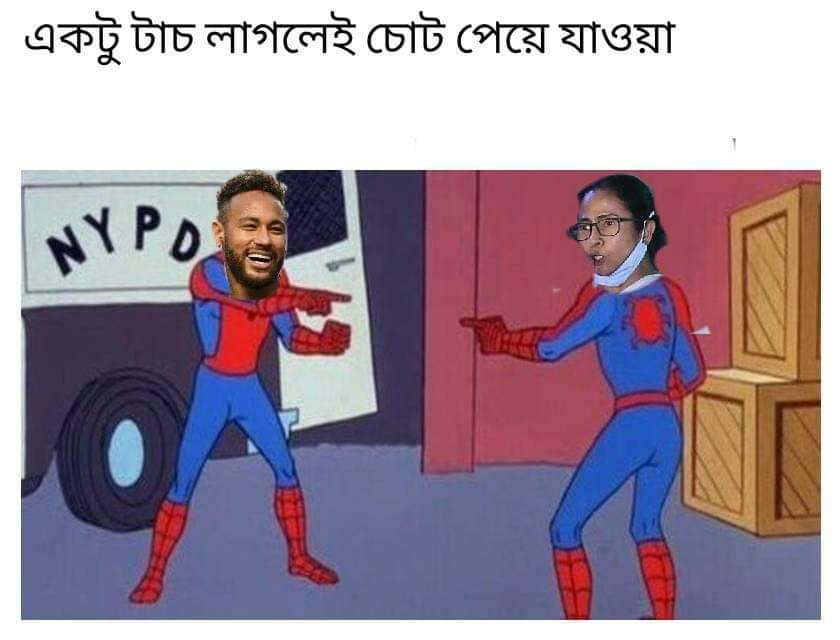
Caption: একটু টাচ লাগলেই চোট পেয়ে যাওয়া
Label: hate